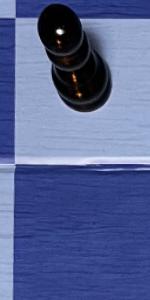
Label: Empty